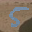
Label: 5